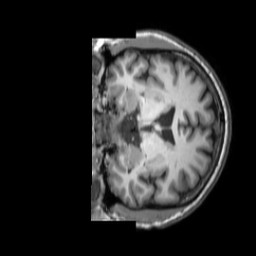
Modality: T1w
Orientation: coronal